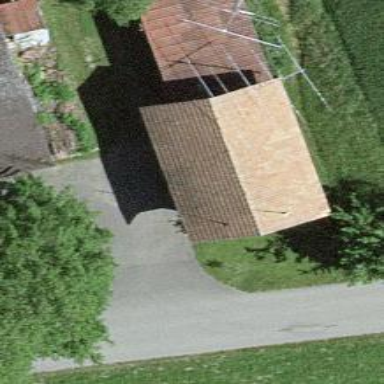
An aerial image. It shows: Sty building.